Question: I am new to UNIX and can't figure out how to access a certain number from a file. Following is the result I get when I type in quota -v.

I need to write a script to check and make sure if I am under quota, if not display a warning message. So, I am wanting to access "usage" number and "limit" number from that file and use a 'if' statement to do the comparison. Can someone please tell me how can I access data in that specific place. (Ex: 205539 in "usage" area and 200000 in "limit" area on that file). Any help would be greatly appreciated.
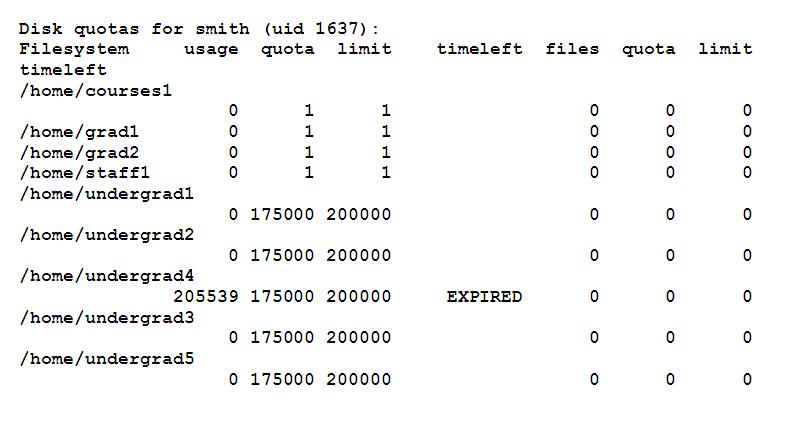
Answer: '''
var=$(quote -v | awk '$2>$4{ print "5"}')
echo "$var"
'''